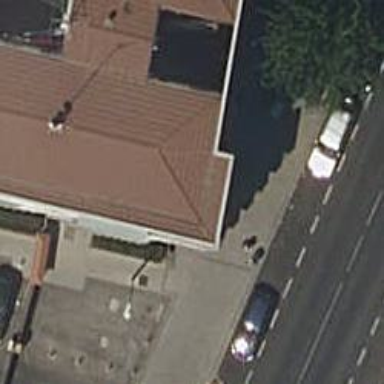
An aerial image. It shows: Greengrocer shop.